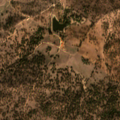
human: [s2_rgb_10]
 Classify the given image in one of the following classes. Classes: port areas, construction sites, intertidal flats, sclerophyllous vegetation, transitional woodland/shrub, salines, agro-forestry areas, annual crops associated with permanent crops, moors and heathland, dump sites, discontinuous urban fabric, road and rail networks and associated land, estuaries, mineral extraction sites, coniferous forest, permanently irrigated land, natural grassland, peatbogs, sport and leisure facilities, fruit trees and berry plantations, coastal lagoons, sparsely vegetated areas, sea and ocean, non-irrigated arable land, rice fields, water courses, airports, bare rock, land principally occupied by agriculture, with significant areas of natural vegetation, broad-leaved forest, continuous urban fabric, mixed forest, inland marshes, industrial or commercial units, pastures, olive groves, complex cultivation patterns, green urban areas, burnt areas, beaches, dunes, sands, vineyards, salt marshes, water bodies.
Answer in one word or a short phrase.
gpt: non-irrigated arable land, agro-forestry areas